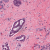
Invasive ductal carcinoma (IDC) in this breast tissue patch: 1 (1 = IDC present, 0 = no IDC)